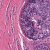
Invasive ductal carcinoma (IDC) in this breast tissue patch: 0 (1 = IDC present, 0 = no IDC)